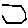
Label: hexagon